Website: lowes
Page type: delivery-shipping
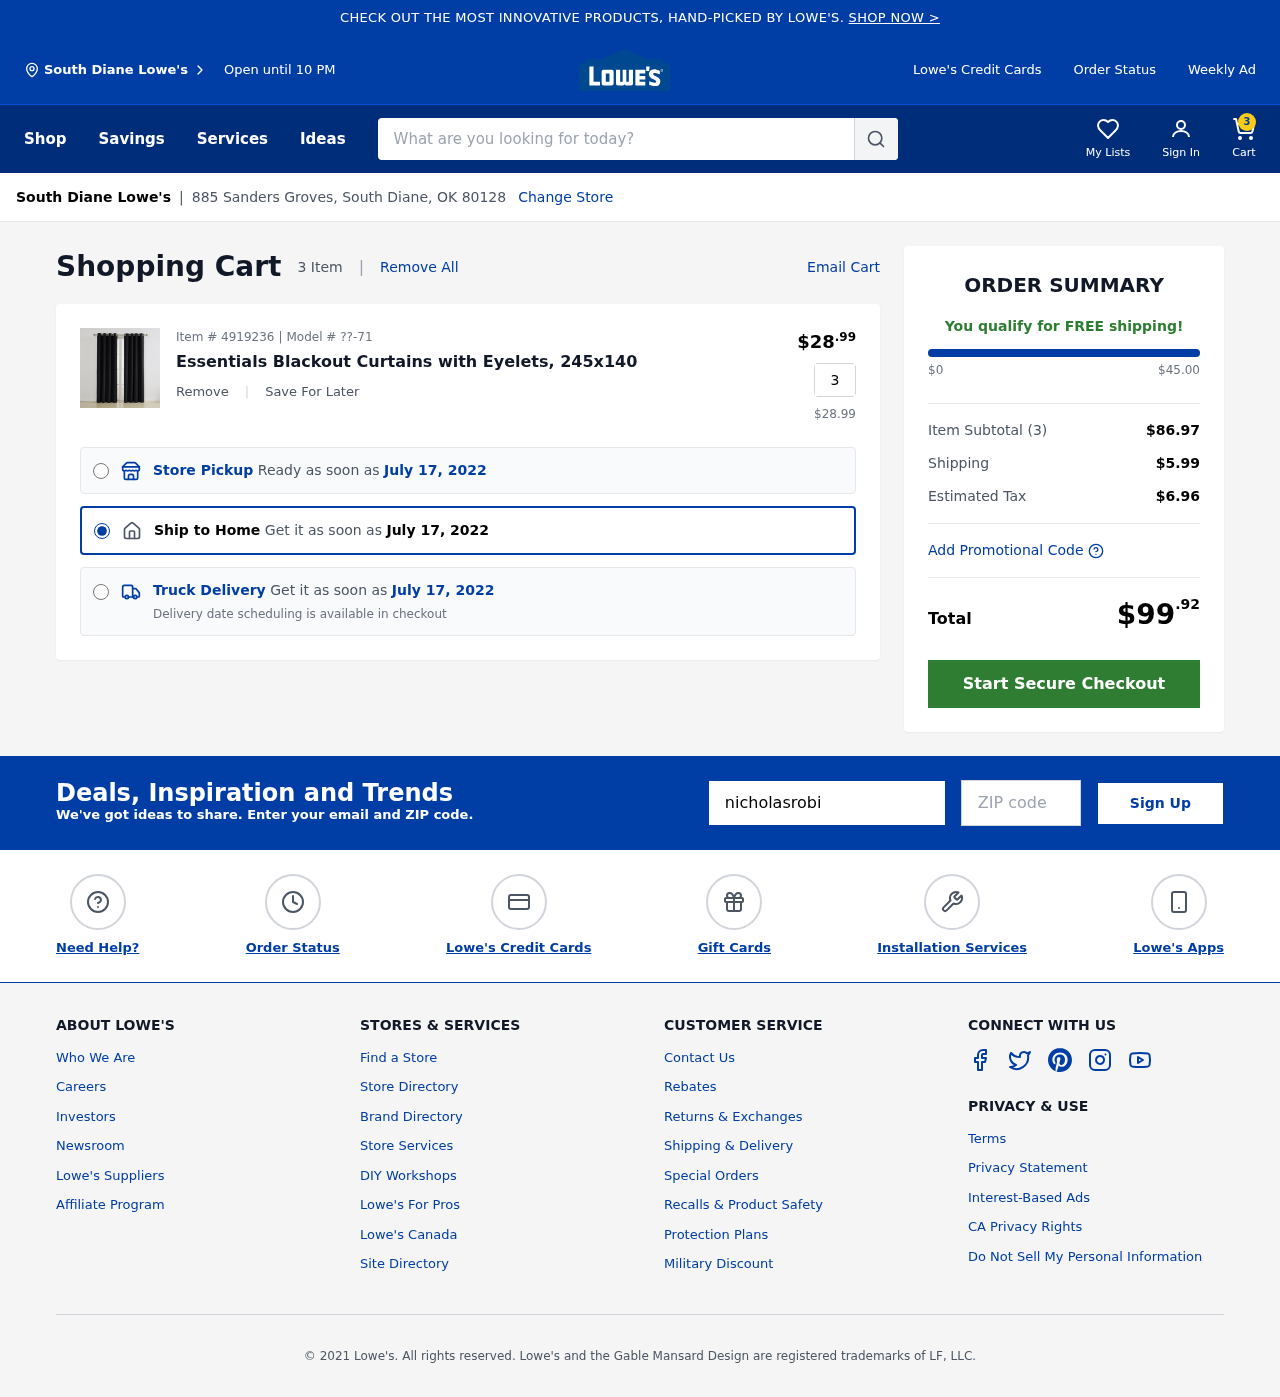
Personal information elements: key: PII_CITY
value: South Diane
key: PII_EMAIL
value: nicholasrobinson@yahoo.com
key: PII_POSTCODE
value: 80128
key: PII_STREET
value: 885 Sanders Groves
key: PII_CITY2
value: South Diane
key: PII_CITY_STATE_ZIP
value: South Diane, OK 80128
Product elements: key: PRODUCT1_NAME
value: Essentials Blackout Curtains with Eyelets, 245x140
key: PRODUCT1_PRICE
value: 28.99
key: PRODUCT1_QUANTITY
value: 3
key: PRODUCT1_MODEL
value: ??-71
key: PRODUCT1_PRICE2
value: $28.99
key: PRODUCT1_ITEM_NUMBER
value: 4919236
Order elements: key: ORDER_NUM_ITEMS
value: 3
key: ORDER_DELIVERY_DATE
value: July 17, 2022
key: ORDER_DELIVERY_DATE2
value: July 17, 2022
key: ORDER_DELIVERY_DATE3
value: July 17, 2022
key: ORDER_SUBTOTAL
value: $86.97
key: ORDER_SHIPPING_COST
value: $5.99
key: ORDER_TAX
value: $6.96
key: ORDER_TOTAL
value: $99.92
Search elements: key: HEADER_SEARCH
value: What are you looking for today?